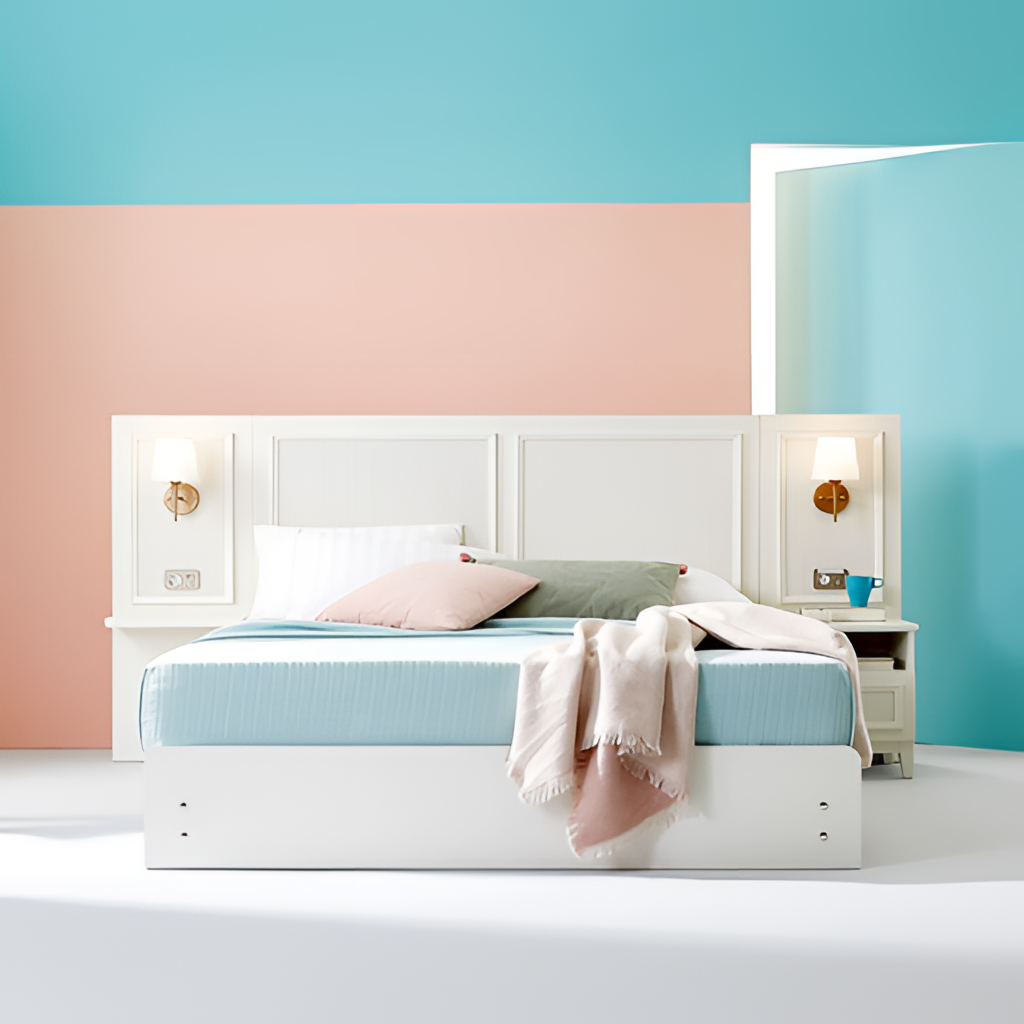
wood bed, bedroom, contemporary, blue and pink paint wallpaper, with horizontal two tone pattern, tile flooring, with solid pattern